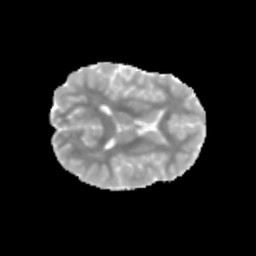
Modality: MD
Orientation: axial
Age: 11
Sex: female
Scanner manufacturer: siemens
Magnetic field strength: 3 T
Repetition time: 3.8 s
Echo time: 0.07 s